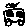
Label: car